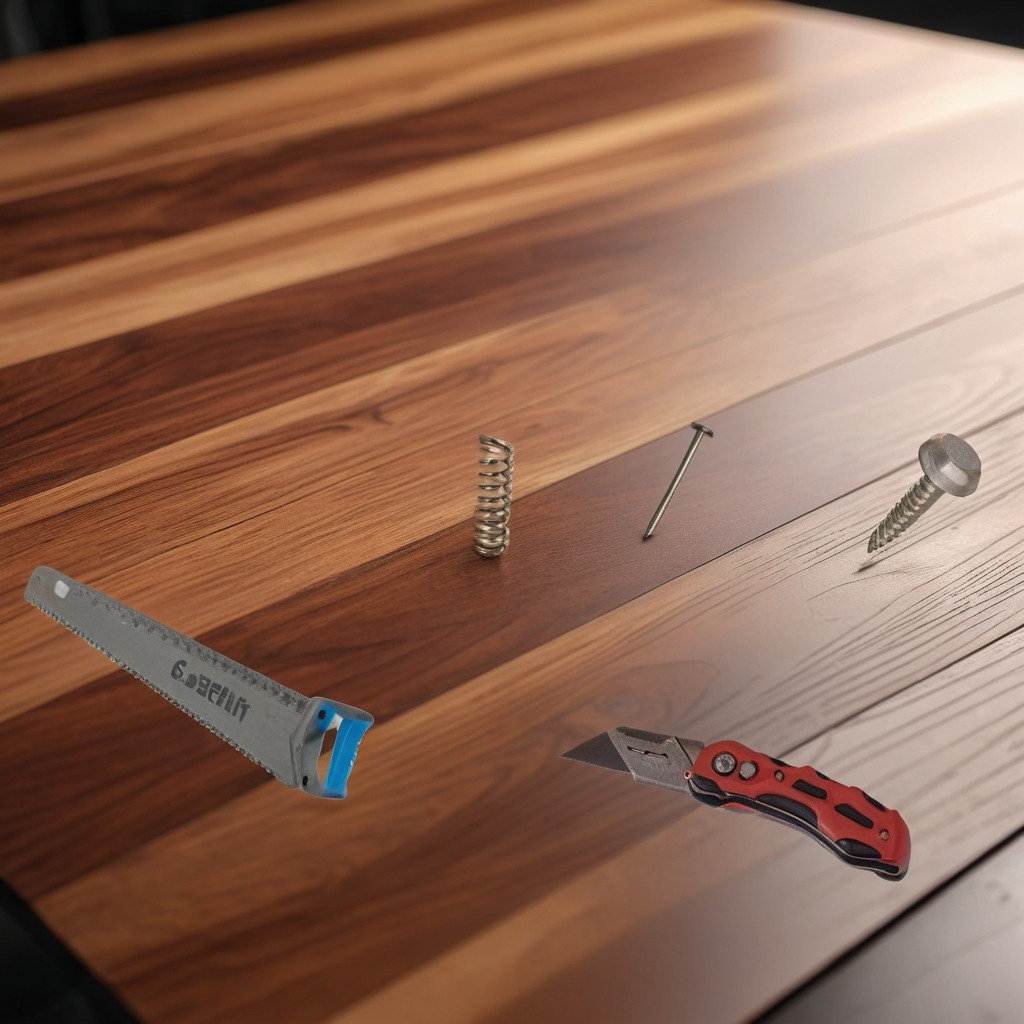
A utility knife, a metal machine screw, an iron nail, a coiled metal spring, and a handheld metal saw are lying on the wooden table in a carpentry studio.